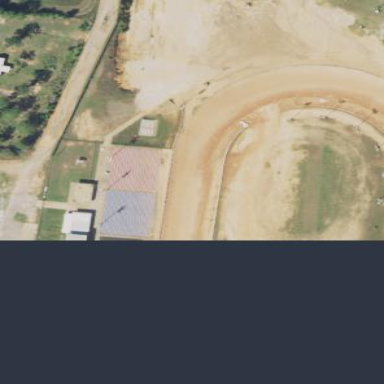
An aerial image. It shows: Dirt raceway for motor sports.